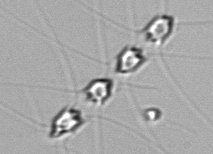
Label: Chaetoceros_didymus